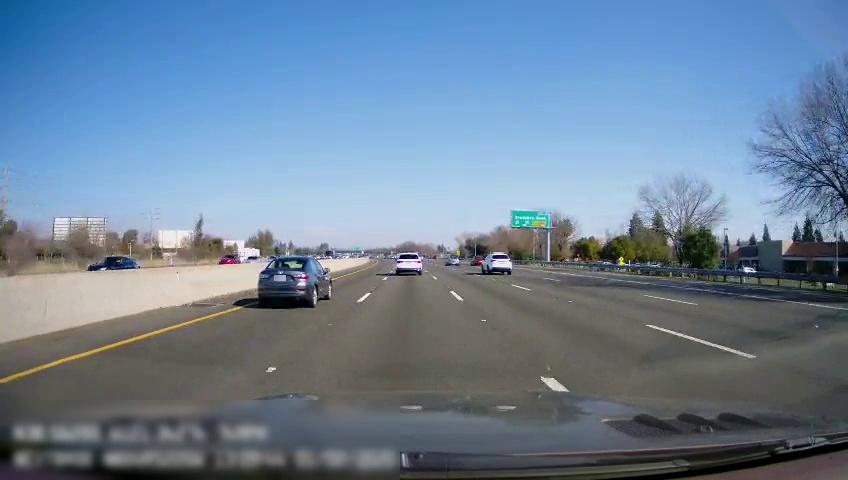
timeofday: Day
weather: Sunny
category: Drivable Space
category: Vehicles | Truck
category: Vehicles | Truck
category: Vehicles | Car
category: Vehicles | Car
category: Vehicles | SUV
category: Vehicles | Car
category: Vehicles | Car
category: Vehicles | Van
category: Lanes | Alternate Lane
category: Lanes | Current Lane
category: Lanes | Current Lane
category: Lanes | Alternate Lane
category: Lanes | Alternate Lane
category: Lanes | Alternate Lane
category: Lanes | Alternate Lane
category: Traffic | Signs
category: Traffic | Signs